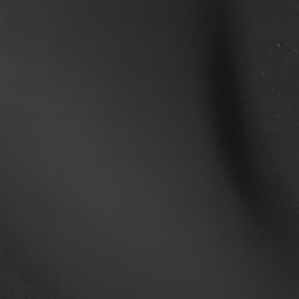
Label: non_frost